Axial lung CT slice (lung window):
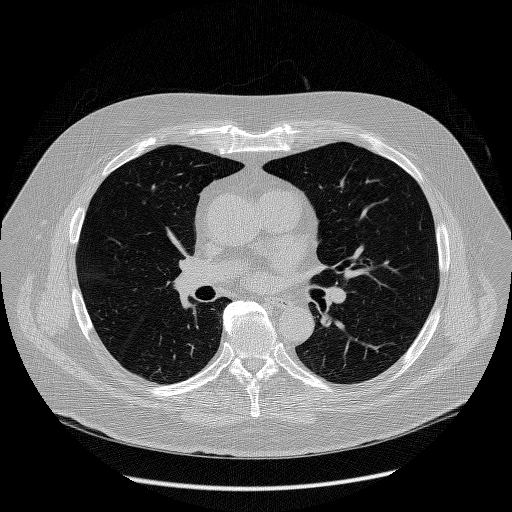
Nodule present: yes
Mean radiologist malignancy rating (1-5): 3